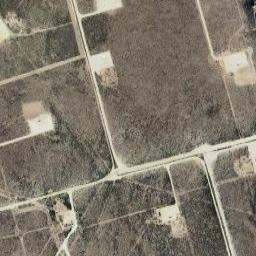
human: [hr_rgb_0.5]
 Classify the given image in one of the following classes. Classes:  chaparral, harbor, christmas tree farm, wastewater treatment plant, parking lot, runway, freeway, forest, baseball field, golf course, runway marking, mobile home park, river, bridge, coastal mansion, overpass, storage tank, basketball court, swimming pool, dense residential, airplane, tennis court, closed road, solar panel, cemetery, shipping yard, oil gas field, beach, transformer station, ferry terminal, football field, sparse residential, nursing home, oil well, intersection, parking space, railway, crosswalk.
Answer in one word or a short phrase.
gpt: oil gas field